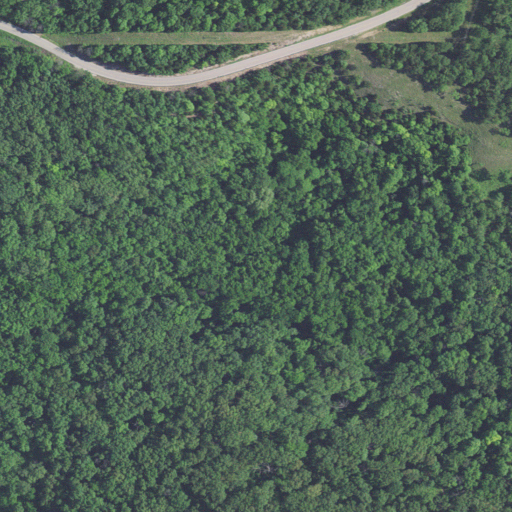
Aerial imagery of depression(s) in Missouri named Devils Kitchen containing deciduous forest, low intensity development, and open development